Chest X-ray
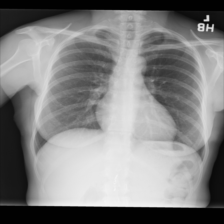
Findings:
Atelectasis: negative
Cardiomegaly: negative
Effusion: negative
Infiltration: negative
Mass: negative
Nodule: negative
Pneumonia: negative
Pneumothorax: negative
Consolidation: negative
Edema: negative
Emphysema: negative
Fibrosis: negative
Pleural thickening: negative
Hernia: negative